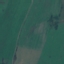
Land use / land cover class: Pasture